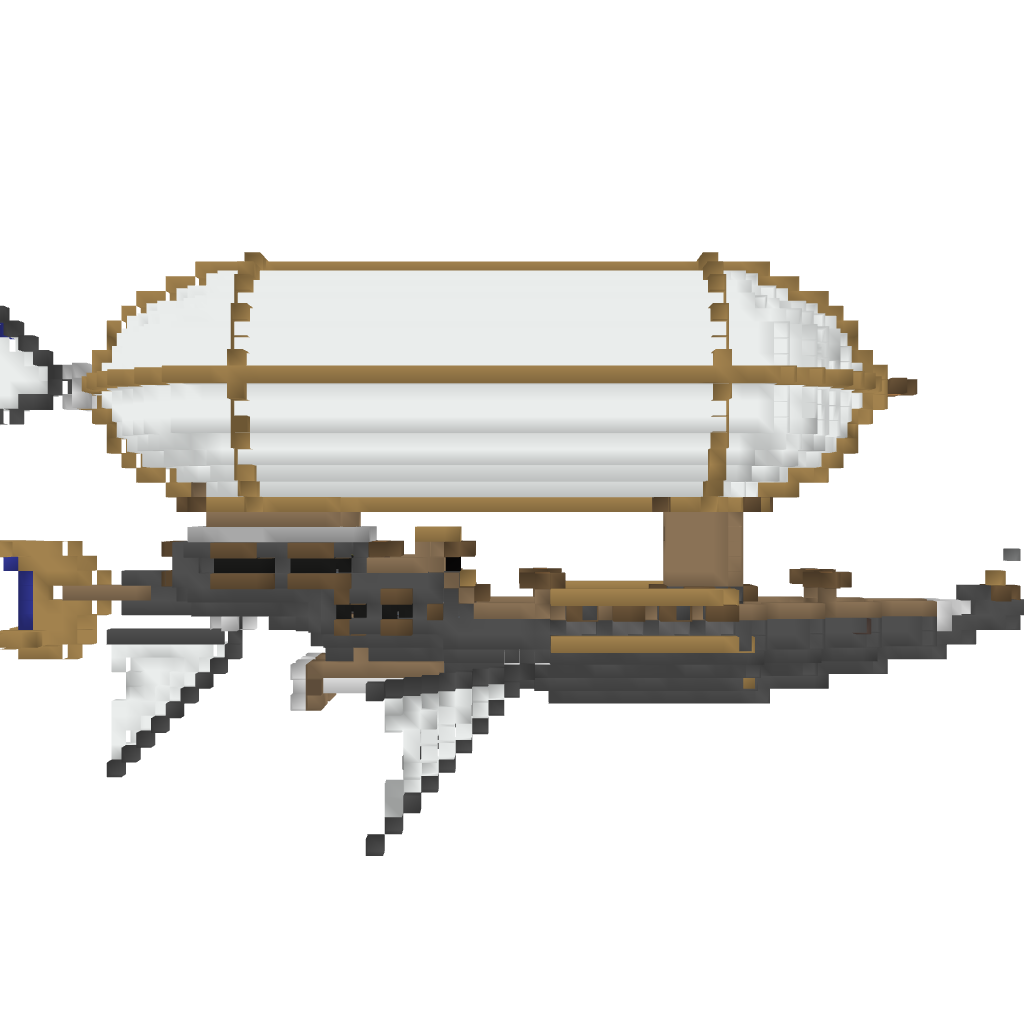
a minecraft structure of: epic airship